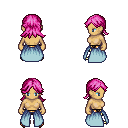
a pixel art fantasy rpg character, female body template, human, tanned skin, overskirt, gold greaves, pink loose hair, gold boots, four views (front, back, left, right), 2x2 character sprite sheet, small pixel art, hard edges, no anti-aliasing